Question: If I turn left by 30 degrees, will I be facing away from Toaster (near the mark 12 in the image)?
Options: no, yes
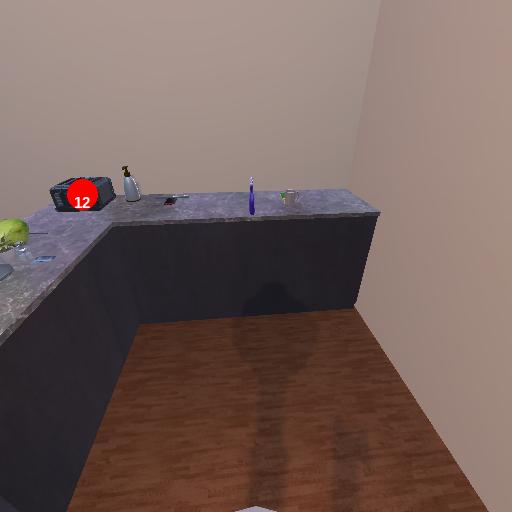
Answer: no